A time-domain waveform of one vibration snapshot from a rolling-element bearing is shown. Classify the bearing condition as one of: normal, inner_race, outer_race, ball.
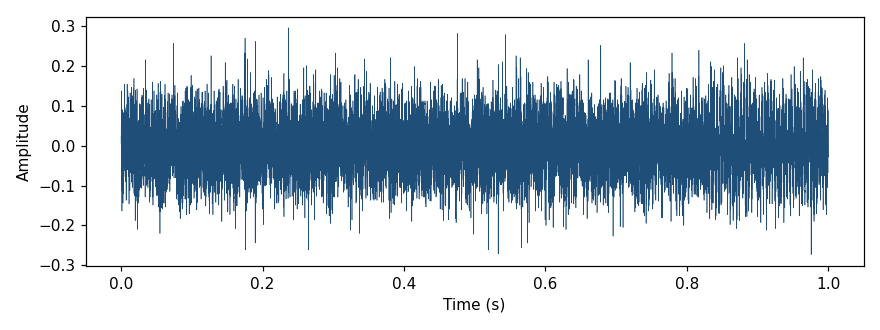
Answer: normal